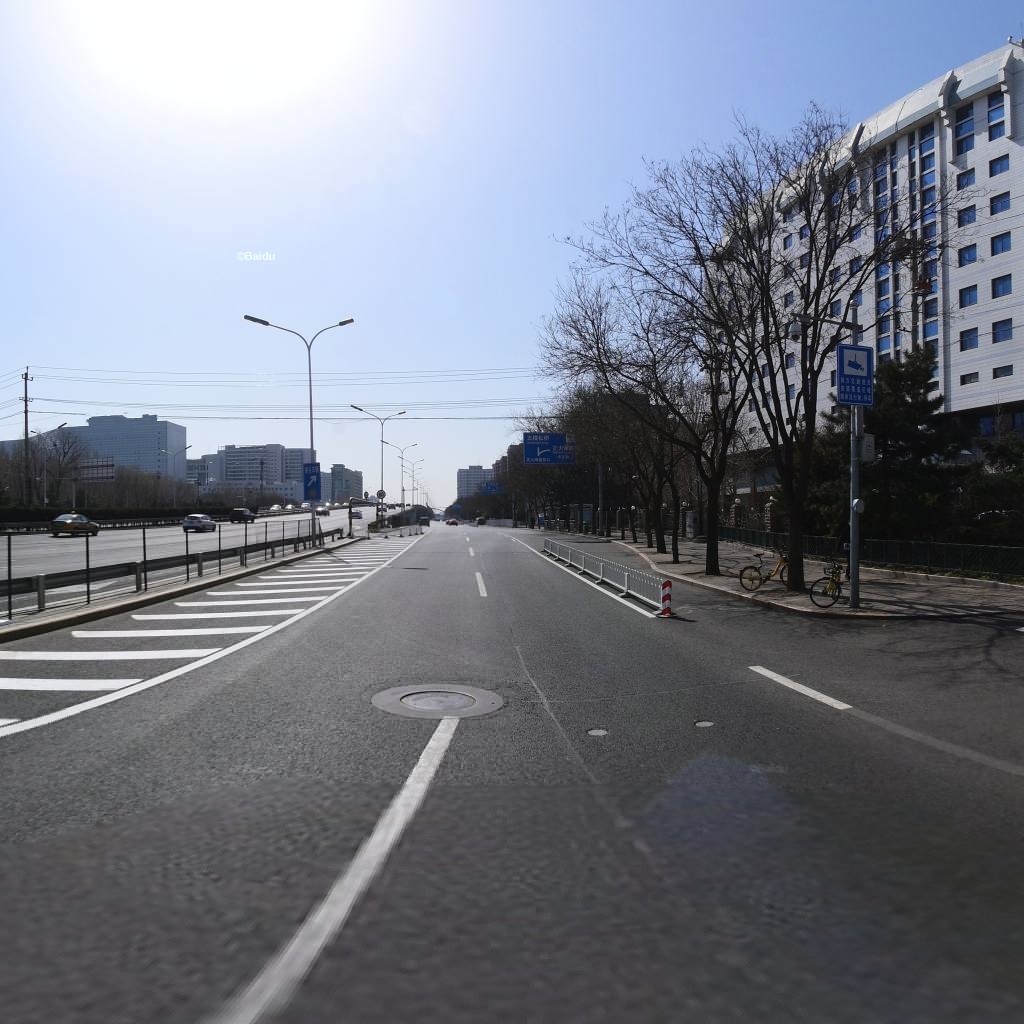
Region: Haidian
Road damage annotations: longitudinal patch, manhole cover, longitudinal patch, pothole, pothole